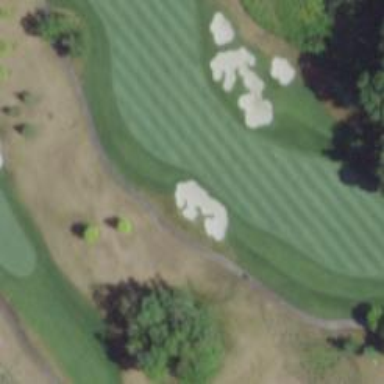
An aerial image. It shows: View of golf hole.